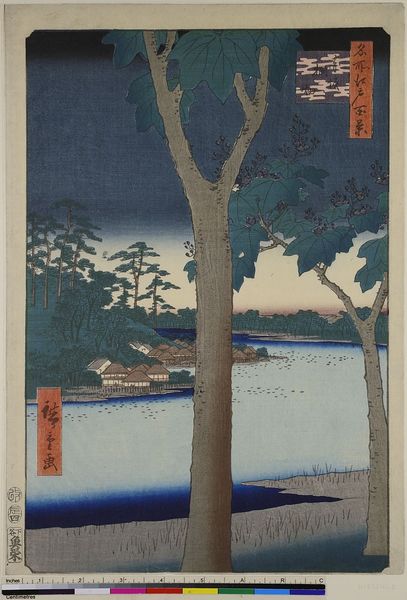
Titel: Paulownien-Feld in Akasaka, Blatt 52 aus der Serie: 100 berühmte Ansichten von Edo
Künstler: Utagawa Hiroshige
Standort: Hamburg
Institution: Museum für Kunst und Gewerbe Hamburg
Schlagwörter: baum, wasser, landschaft, stamm, strauch, holzschnitt, druckgraphik, druckgrafik, zeit, farbholzschnitt, anlagen, landschaften, landschaftsdarstellung, edo, reproduktionen, druckerzeugnisse, bäume, sträucher, gewässer, gewässern, seestücke, paulownie, blauglockenbaum